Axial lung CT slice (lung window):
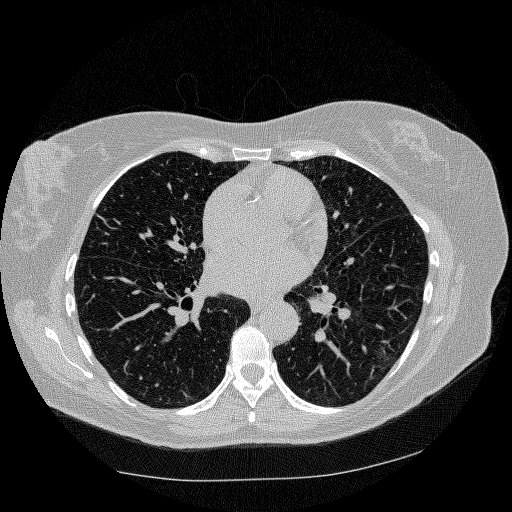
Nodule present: no